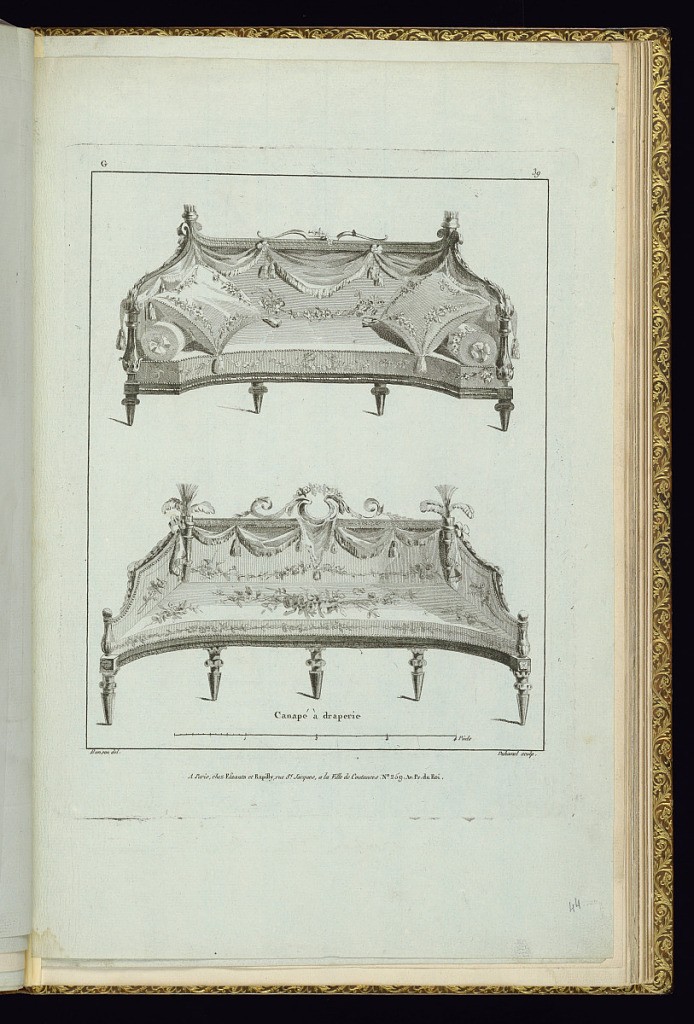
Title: Canapé à draperie
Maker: Pierre Ranson, French, 1736–1786
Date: late 18th century
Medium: Etching and engraving on laid paper
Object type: Print
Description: Two designs for sofas upholstered with floral motifs, and drapery with hanging tassels. The frames are carved with scrolling leaves, running patterns, and rosettes, with feather finials. A scale below. The plate is titled, numbered, and signed.